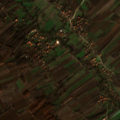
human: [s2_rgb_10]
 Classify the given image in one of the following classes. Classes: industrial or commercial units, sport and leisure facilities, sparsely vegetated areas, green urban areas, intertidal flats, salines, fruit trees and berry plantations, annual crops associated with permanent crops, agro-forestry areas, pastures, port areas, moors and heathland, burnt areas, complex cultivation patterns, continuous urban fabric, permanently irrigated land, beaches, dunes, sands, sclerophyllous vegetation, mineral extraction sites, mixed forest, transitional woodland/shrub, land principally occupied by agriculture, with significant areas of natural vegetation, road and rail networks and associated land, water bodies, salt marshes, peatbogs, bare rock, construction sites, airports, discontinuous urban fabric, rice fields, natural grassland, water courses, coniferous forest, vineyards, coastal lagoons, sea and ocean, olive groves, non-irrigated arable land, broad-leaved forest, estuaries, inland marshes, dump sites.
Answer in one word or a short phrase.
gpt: non-irrigated arable land, fruit trees and berry plantations, complex cultivation patterns